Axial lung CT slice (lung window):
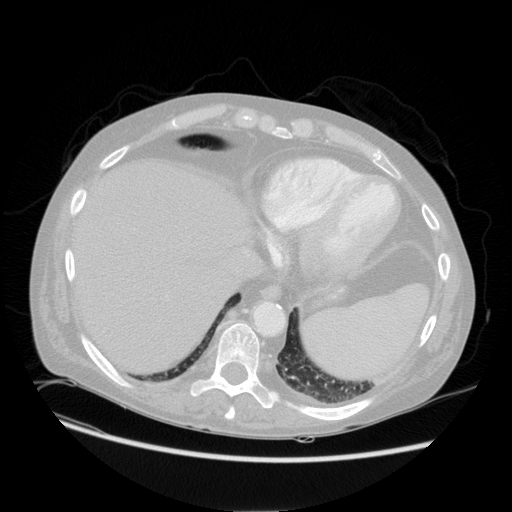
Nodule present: no